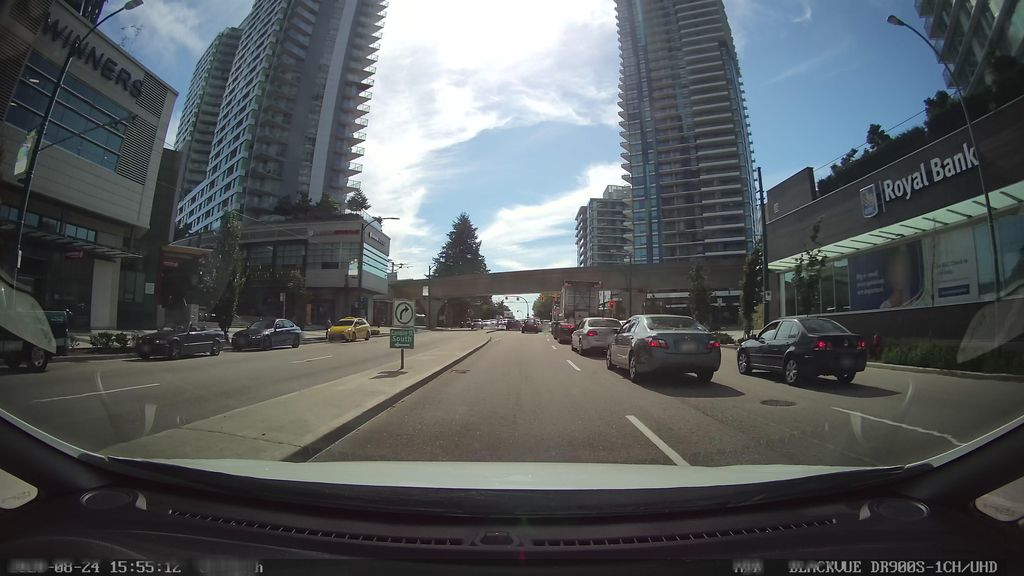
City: vancouver